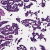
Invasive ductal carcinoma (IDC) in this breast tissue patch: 1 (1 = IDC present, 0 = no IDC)